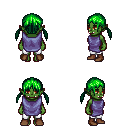
a pixel art fantasy rpg character, female body template, orc, green skin, chain tabard jacket, white pants, green twin-tailed hairstyle, brown shoes, four views (front, back, left, right), 2x2 character sprite sheet, small pixel art, hard edges, no anti-aliasing